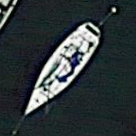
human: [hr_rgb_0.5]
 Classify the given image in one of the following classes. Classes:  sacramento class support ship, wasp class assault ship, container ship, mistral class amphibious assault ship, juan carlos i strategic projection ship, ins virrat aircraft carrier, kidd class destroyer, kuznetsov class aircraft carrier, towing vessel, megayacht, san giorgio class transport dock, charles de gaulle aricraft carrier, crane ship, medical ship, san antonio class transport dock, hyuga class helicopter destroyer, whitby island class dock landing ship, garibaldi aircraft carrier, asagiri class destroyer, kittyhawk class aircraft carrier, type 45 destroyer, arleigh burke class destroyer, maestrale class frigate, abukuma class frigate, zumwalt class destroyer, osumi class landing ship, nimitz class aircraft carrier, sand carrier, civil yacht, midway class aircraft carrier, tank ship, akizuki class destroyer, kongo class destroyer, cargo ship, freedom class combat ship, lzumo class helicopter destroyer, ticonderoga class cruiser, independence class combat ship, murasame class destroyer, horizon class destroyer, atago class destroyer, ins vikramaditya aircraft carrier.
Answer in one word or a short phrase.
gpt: Civil yacht